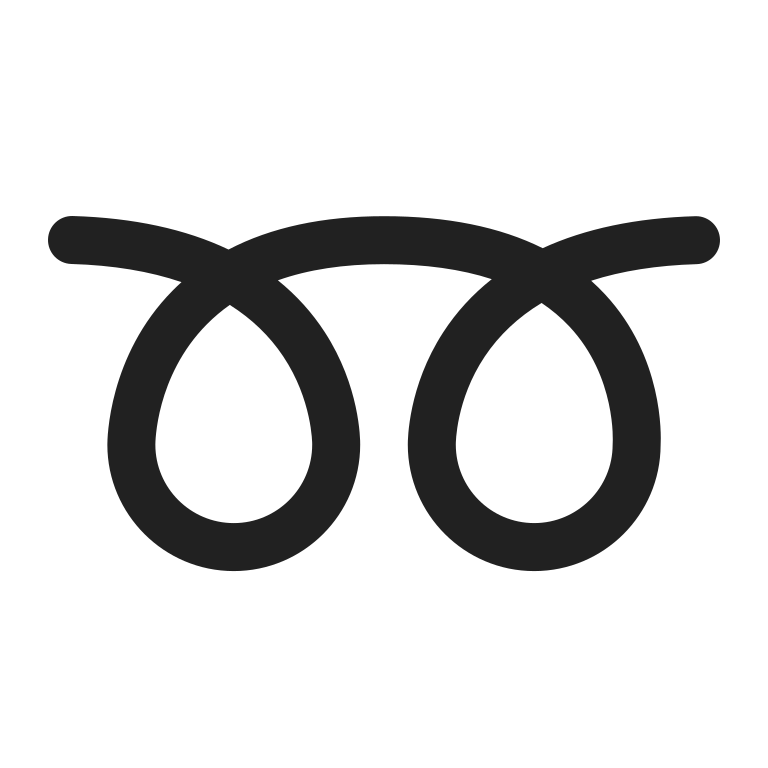
double curly loop high contrast